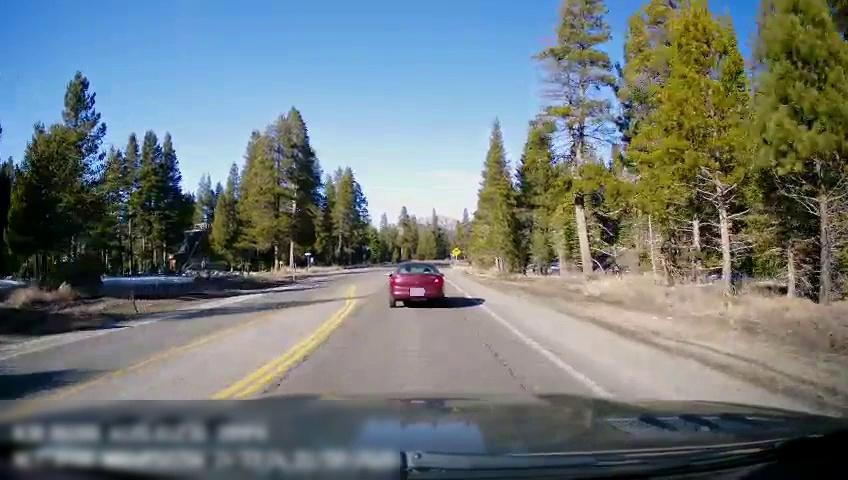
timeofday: Day
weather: Sunny
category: Drivable Space
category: Vehicles | Car
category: Lanes | Current Lane
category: Lanes | Current Lane
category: Lanes | Opposite Lane